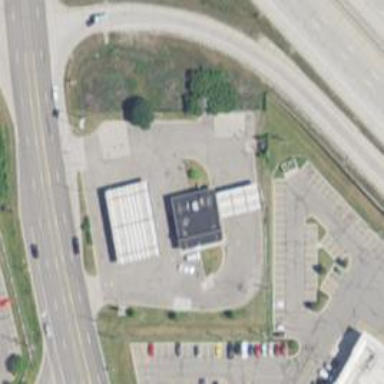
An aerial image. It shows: Convenience shop.